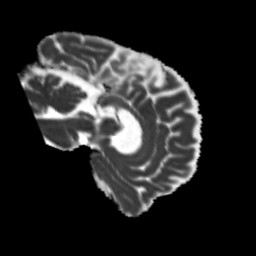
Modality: MD
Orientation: sagittal
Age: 54
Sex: male
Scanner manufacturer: siemens
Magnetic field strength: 3 T
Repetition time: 5.25 s
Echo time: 0.08 s